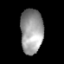
Tissue: lung
Cell type: Fibroblasts
Senescence score: 0.7492
Nuclear area (px): 996
Mean DAPI intensity: 152.577